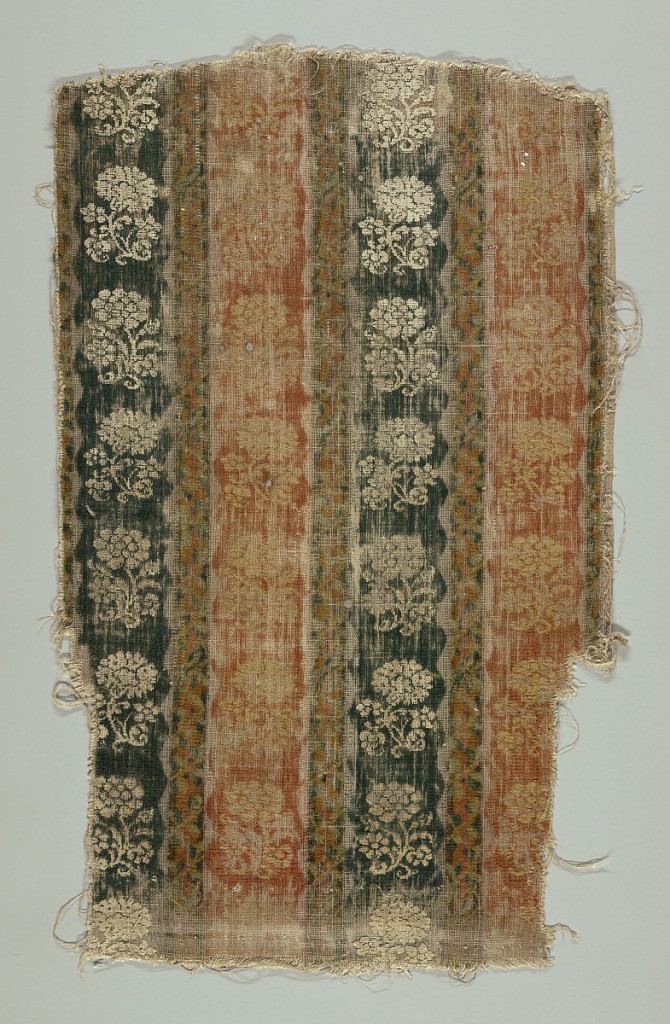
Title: Carpet fragment
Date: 1670–1680
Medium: linen, wool Technique: supplementary warp-cut pile in a plain weave foundation (velvet)
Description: Fragment patterned by stripes with isolated flowers on backgrounds alternating dark blue and dark orange. Each stripe is separated from the other by a narrow floral vine guard stripe in green and dark orange. The entire surface is cut pile of wool with some linen.